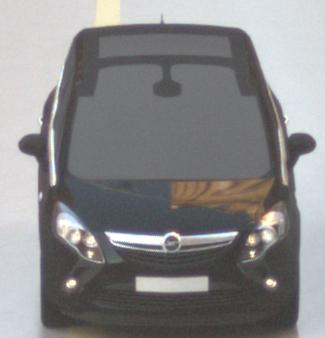
Make: Opel
Model: Zafira Tourer 1.8
Detailed model: Zafira (C) Tourer
Model produced from: 2012/01
Model produced until: 2015/06
Doors: 5
Color: black
Road condition: wet road
Daytime: sunrise or sunset
Contrast: low contrast